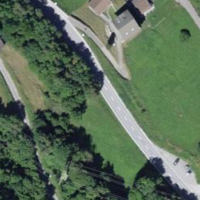
EUNIS habitat code: 50
Species observed at this site:
Ptyonoprogne rupestris